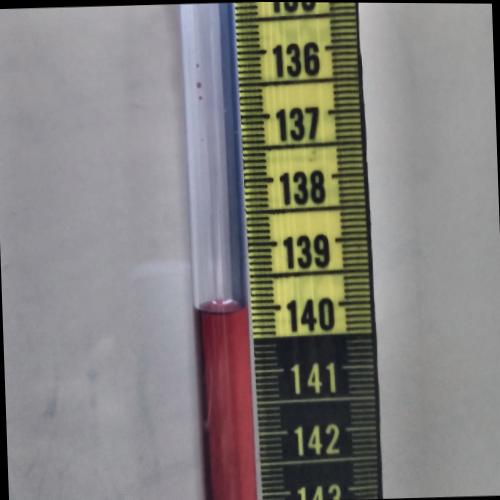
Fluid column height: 140.0 cm